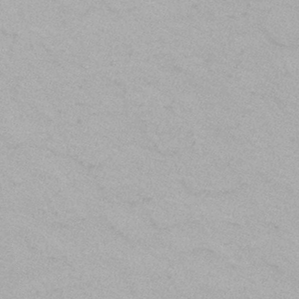
Label: frost